Interaction volume radius: 5 \u00c5
Interaction volume height: 20 \u00c5
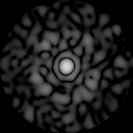
Disorder parameter: 0.8277